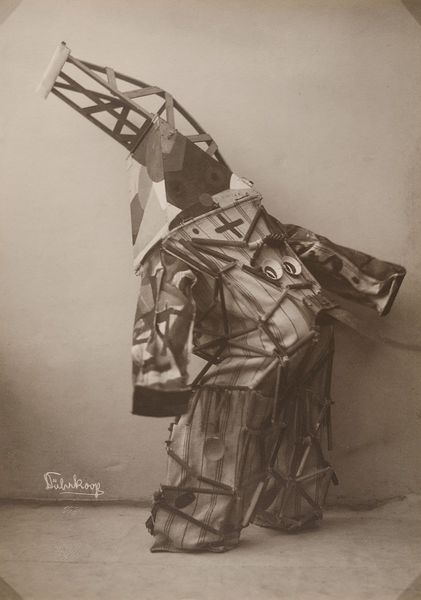
Titel: Tanzmaske 'Technik' von Lavinia Schulz
Künstler: Minya Diez-Dührkoop
Standort: Hamburg
Institution: Museum für Kunst und Gewerbe Hamburg
Schlagwörter: silber, tanzen, foto, fotografie, photographie, maske, photo, karton, lichtbild, silbergelatine, theaterfotografie, brom, silbergelatinepapier, bromsilbergelatinepapier, entwicklungspapier, gelatinepapier, schwarzweißpositivverfahren, silbersalzverfahren, schwarzweißfotografie, theaterphotographie, maskentanz, bühnenkunst